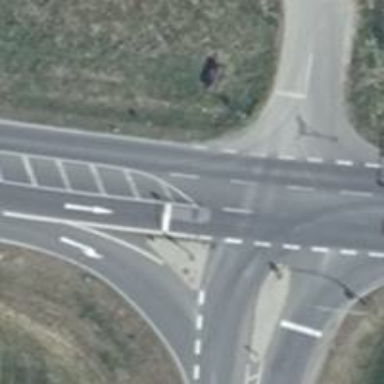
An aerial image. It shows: Primary highway with asphalt surface. It is motorroad where the forward turn is through.